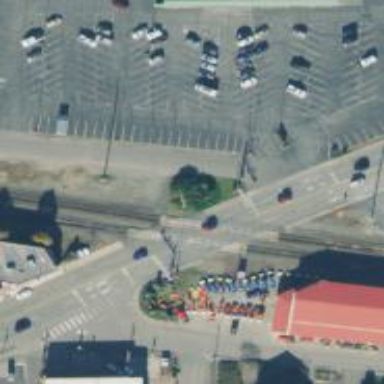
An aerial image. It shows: Crossing for the railway.